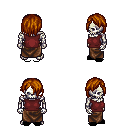
a pixel art fantasy rpg character, male body template, skeleton, maroon sleeveless shirt, robe skirt, brunette bangs hairstyle, black slippers, four views (front, back, left, right), 2x2 character sprite sheet, small pixel art, hard edges, no anti-aliasing